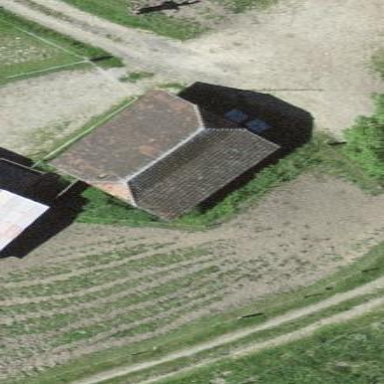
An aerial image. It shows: Rural barn.